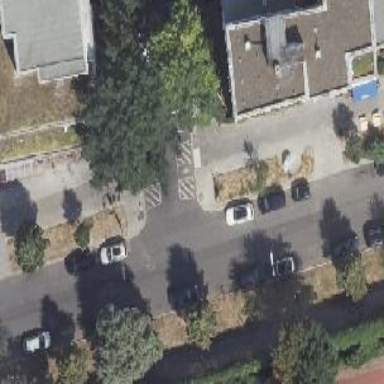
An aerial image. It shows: Residential road with asphalt surface and separate sidewalks. There are parallel on-street parking lanes on both sides of the road.